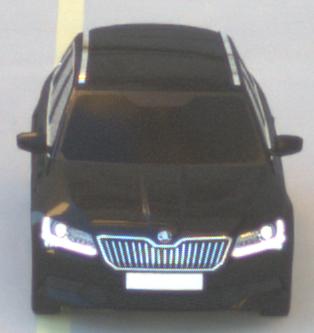
Make: Skoda
Model: Superb Combi 1.4 TSI
Detailed model: Superb (III) Combi
Model produced from: 2015/09
Model produced until: 2018/06
Doors: 5
Color: black
Road condition: dry road
Daytime: sunrise or sunset
Contrast: medium contrast